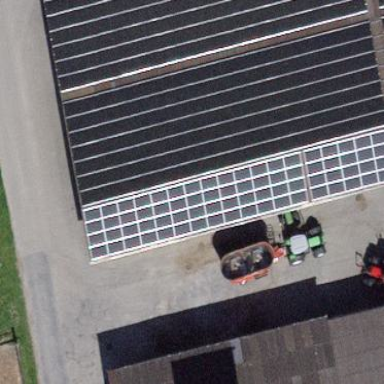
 consisting of solar photovoltaic panels."